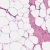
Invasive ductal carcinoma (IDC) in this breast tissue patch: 0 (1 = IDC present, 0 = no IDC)